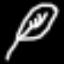
Label: leaf